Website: walmart
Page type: billing-address
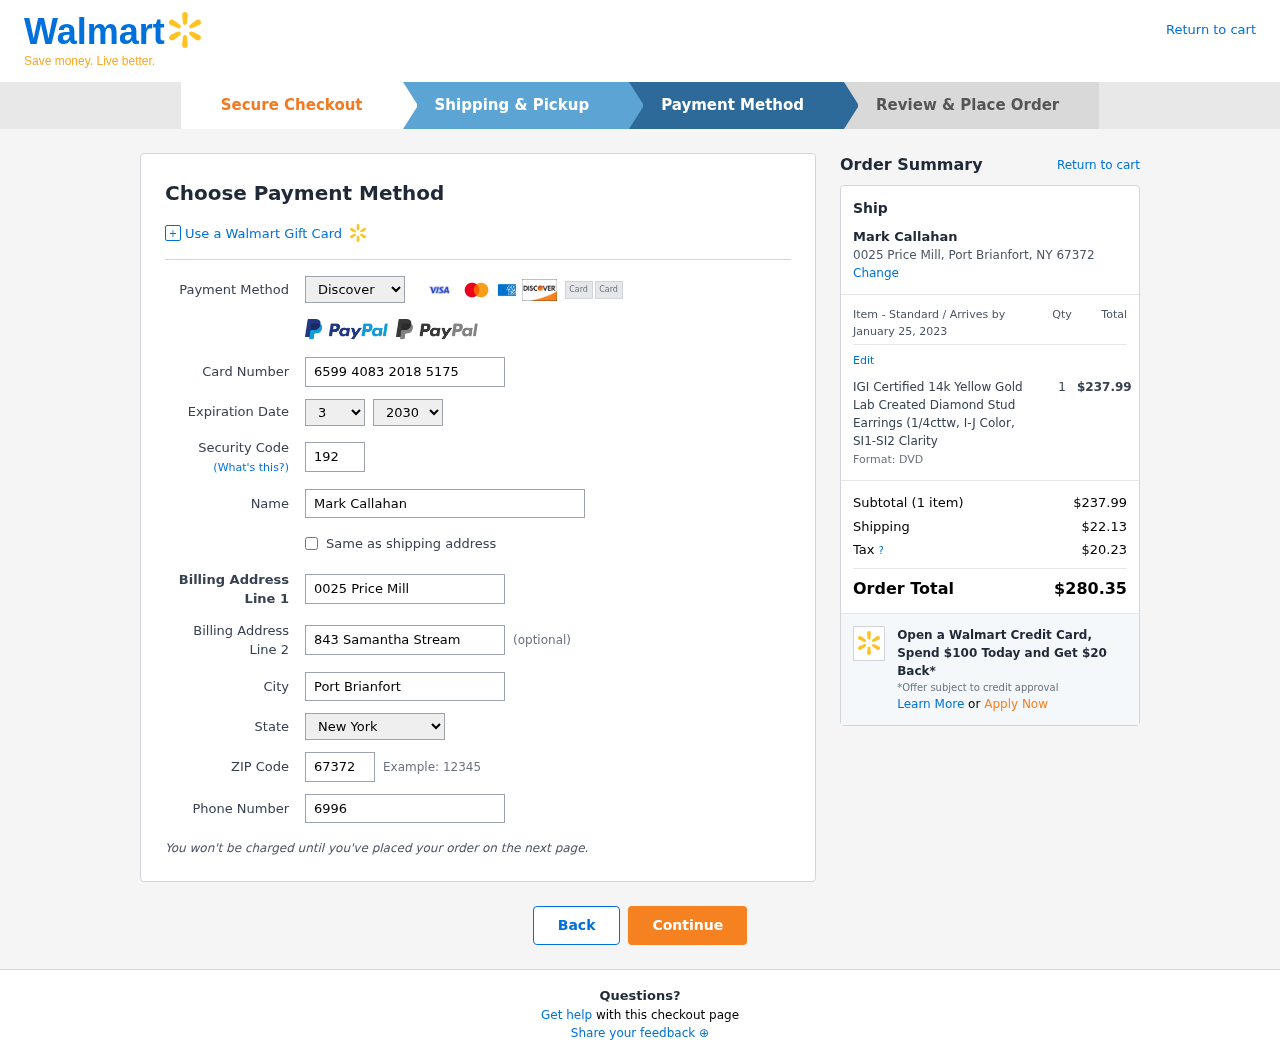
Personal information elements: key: PII_CARD_CVV
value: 192
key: PII_CARD_EXPIRY_MONTH
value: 03
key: PII_CARD_EXPIRY_YEAR
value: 30
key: PII_CARD_NUMBER
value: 6599 4083 2018 5175
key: PII_CARD_TYPE
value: Discover
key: PII_CITY
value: Port Brianfort
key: PII_CITY_STATE_ZIP
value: Port Brianfort, NY 67372
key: PII_FULLNAME
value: Mark Callahan
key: PII_PHONE
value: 6996915111
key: PII_POSTCODE
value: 67372
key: PII_STATE
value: New York
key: PII_STREET
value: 0025 Price Mill
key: PII_STREET2
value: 843 Samantha Stream
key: PII_FULLNAME2
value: Mark Callahan
Product elements: key: PRODUCT1_NAME
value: IGI Certified 14k Yellow Gold Lab Created Diamond Stud Earrings (1/4cttw, I-J Color, SI1-SI2 Clarity
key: PRODUCT1_PRICE
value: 237.99
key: PRODUCT1_QUANTITY
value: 1
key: PRODUCT1_DESC
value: Format: DVD
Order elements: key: ORDER_DELIVERY_DATE
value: January 25, 2023
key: ORDER_NUM_ITEMS
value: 1
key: ORDER_SUBTOTAL
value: $237.99
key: ORDER_SHIPPING_COST
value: $22.13
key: ORDER_TAX
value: $20.23
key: ORDER_TOTAL
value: $280.35